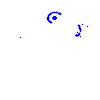
Particle: kaon